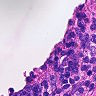
Metastatic tissue present: no